Question: I cannot find a tutorial about adding this button in the Action bar in Material Design.

How can I add this into the action bar on Lollipop?
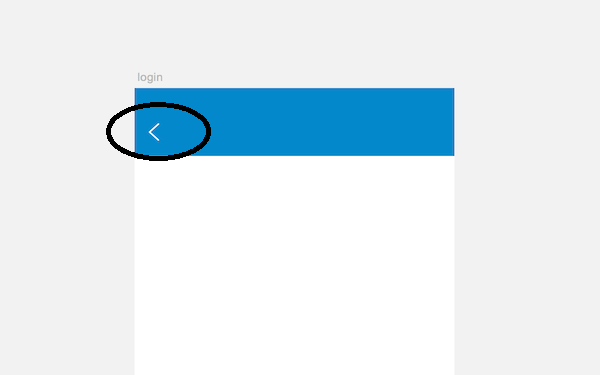
Answer: <URL>
This will give you brief idea how to implement material app.
If you are using 'ActionBarActivity' with 'AppCompat Theme' use:
'''
getSupportActionBar().setDisplayHomeAsUpEnabled(true);
'''
Also you may have to call 'setHomeButtonEnabled(true)' in same manner.
It will look like this: